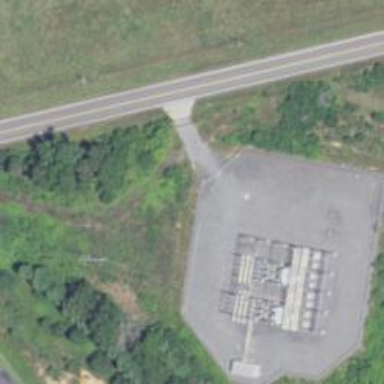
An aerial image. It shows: Industrial power substation surrounded by fence.